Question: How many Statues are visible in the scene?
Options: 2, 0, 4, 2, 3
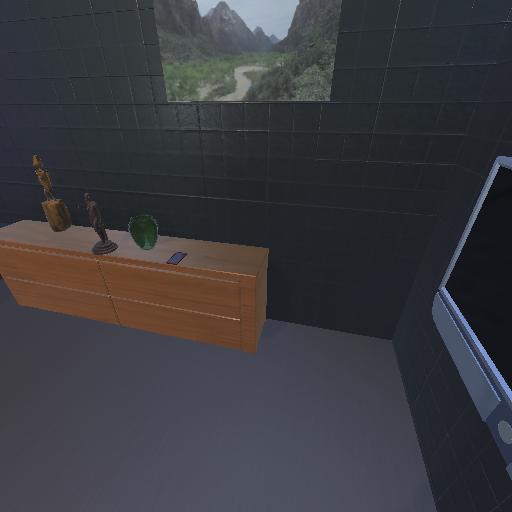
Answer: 2